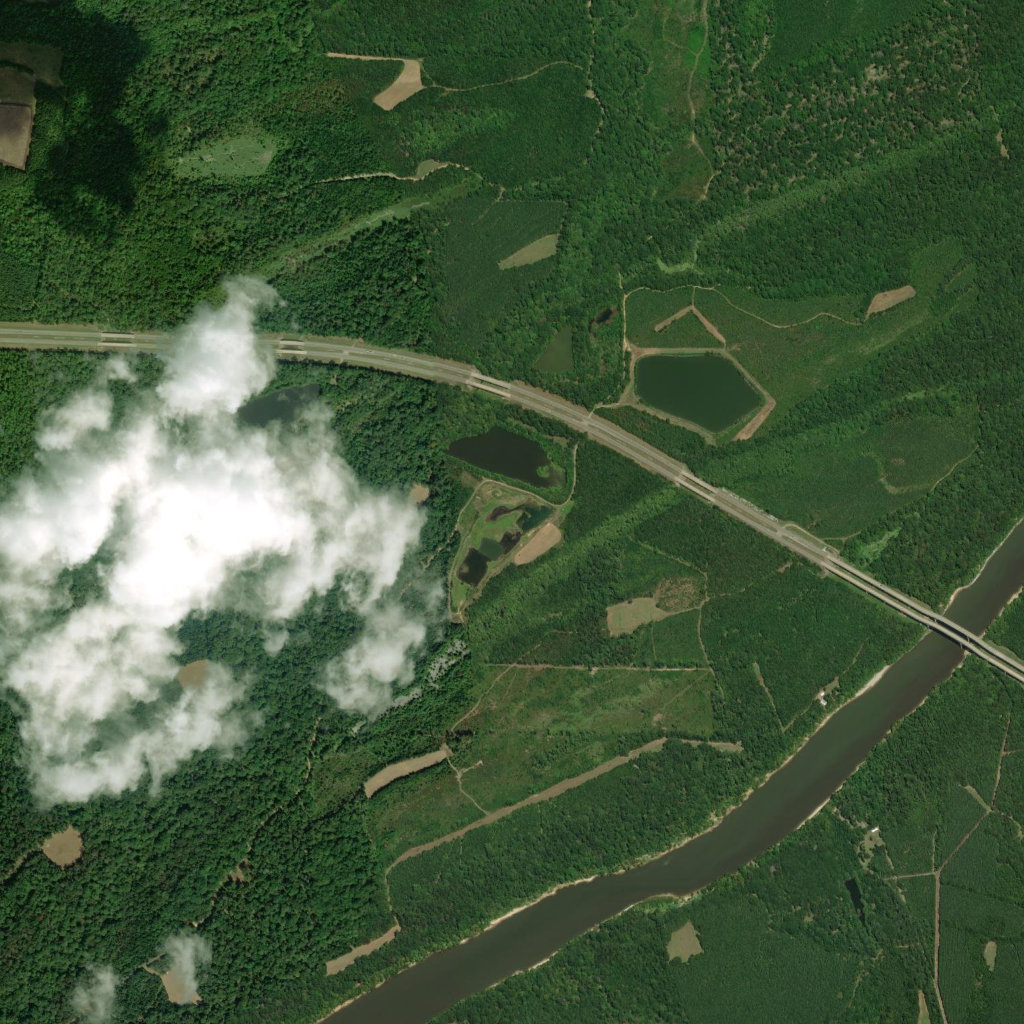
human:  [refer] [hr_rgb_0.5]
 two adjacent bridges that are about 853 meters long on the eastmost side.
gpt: <box>[[80, 53, 99, 65, 0]]</box>